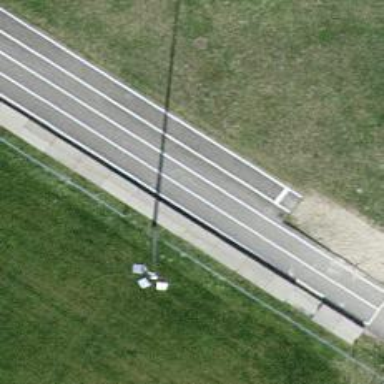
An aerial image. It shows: Mast structure.